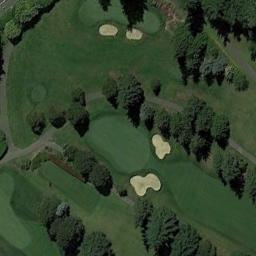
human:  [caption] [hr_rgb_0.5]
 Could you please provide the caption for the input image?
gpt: There are two parallel paths from top left to bottom right .

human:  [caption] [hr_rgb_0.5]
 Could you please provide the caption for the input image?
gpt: The golf course has some putting greens, Fairways, Barrier trees and sandpits .

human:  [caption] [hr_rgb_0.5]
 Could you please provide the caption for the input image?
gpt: There are a few bunkers and a few paths on the large green lawn on the golf course and many trees .

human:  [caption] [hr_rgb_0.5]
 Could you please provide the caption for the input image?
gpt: Many trees are near the golf course .

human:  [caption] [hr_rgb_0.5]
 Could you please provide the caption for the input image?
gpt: There are four bunkers and some green trees on the golf course .